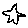
Label: star